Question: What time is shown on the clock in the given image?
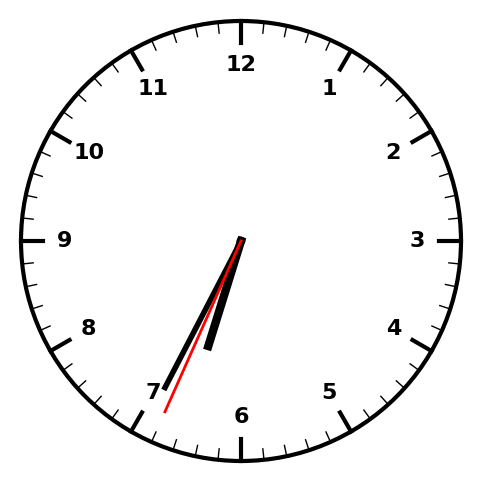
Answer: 06:34:34